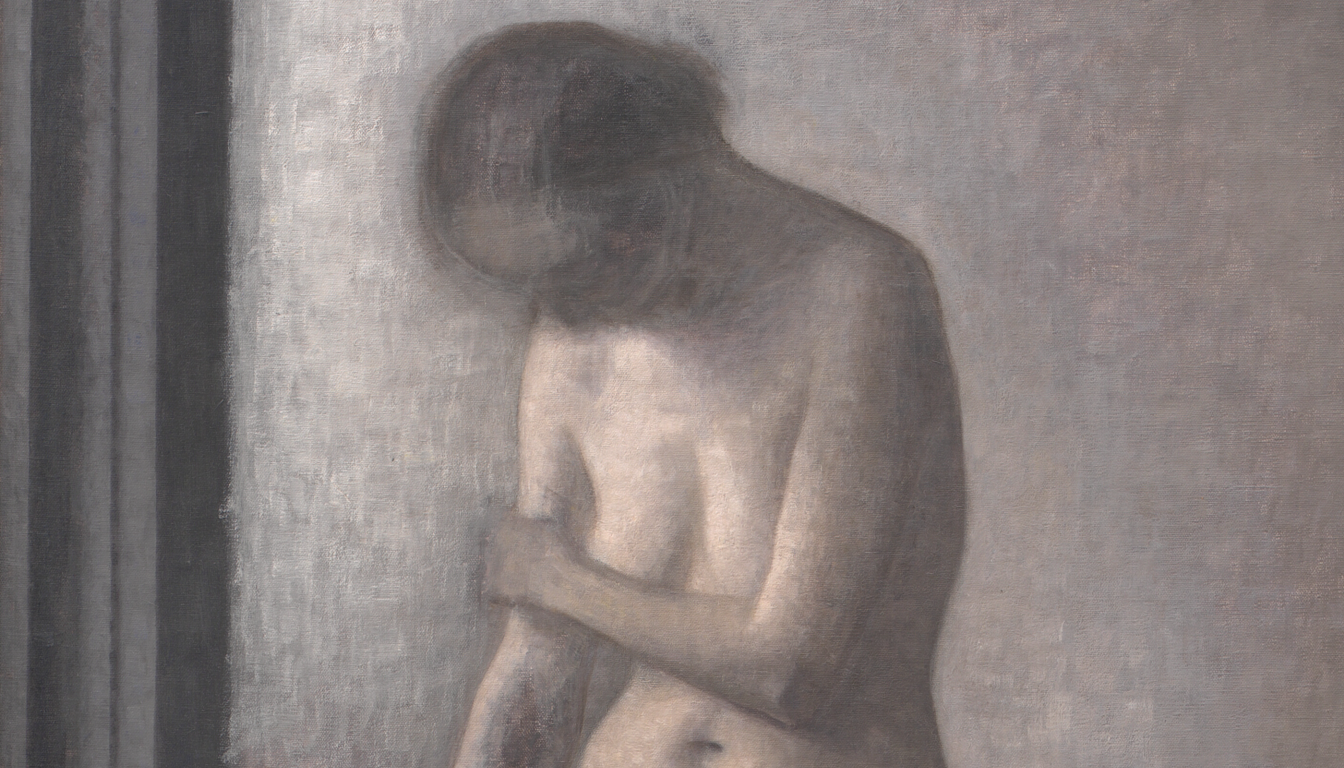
portrait painting, medium, soft diffused light, nude woman, head bowed, arms crossed over torso, muted grey wall, doorway frame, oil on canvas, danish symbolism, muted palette